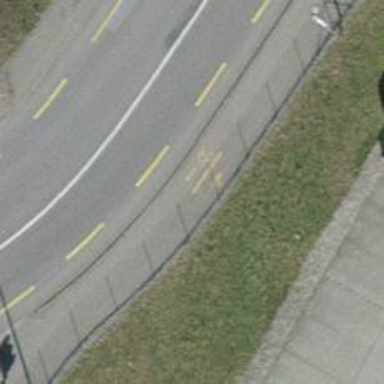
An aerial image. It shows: Asphalt path that serves as sidewalk.